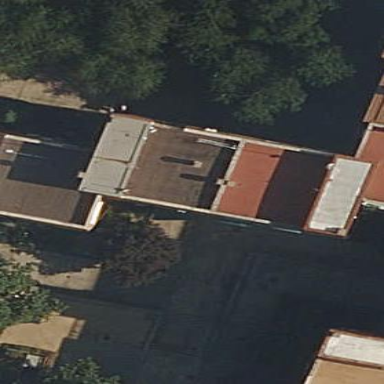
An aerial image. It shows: Image showing building with apartments.